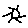
Label: sun